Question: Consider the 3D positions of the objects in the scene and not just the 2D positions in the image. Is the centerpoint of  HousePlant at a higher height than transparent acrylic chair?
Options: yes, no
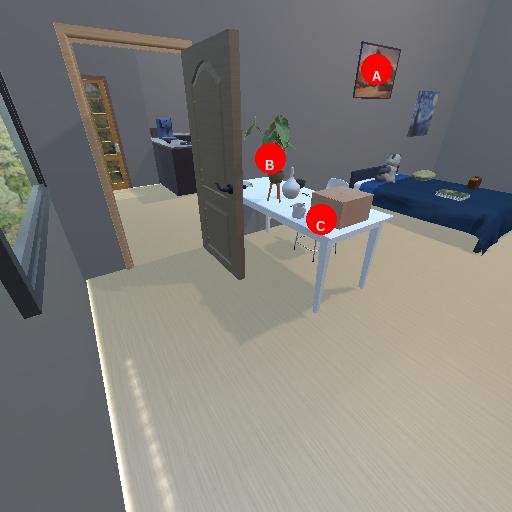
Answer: yes